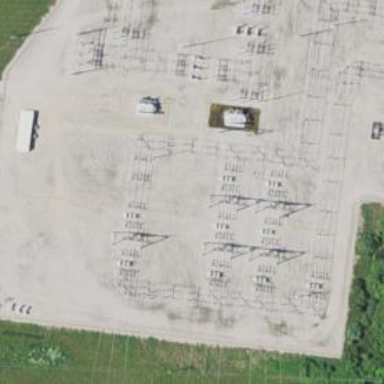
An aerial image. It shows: Switch for power supply.